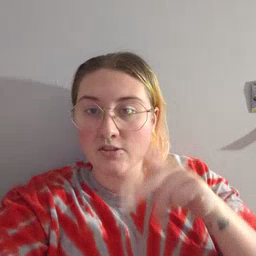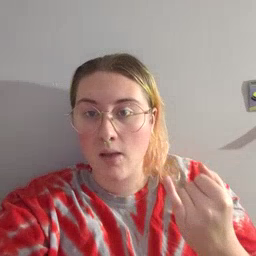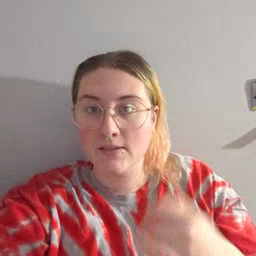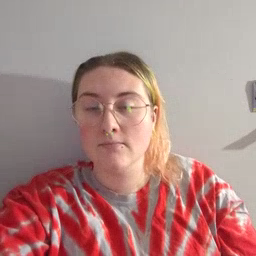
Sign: pajamas